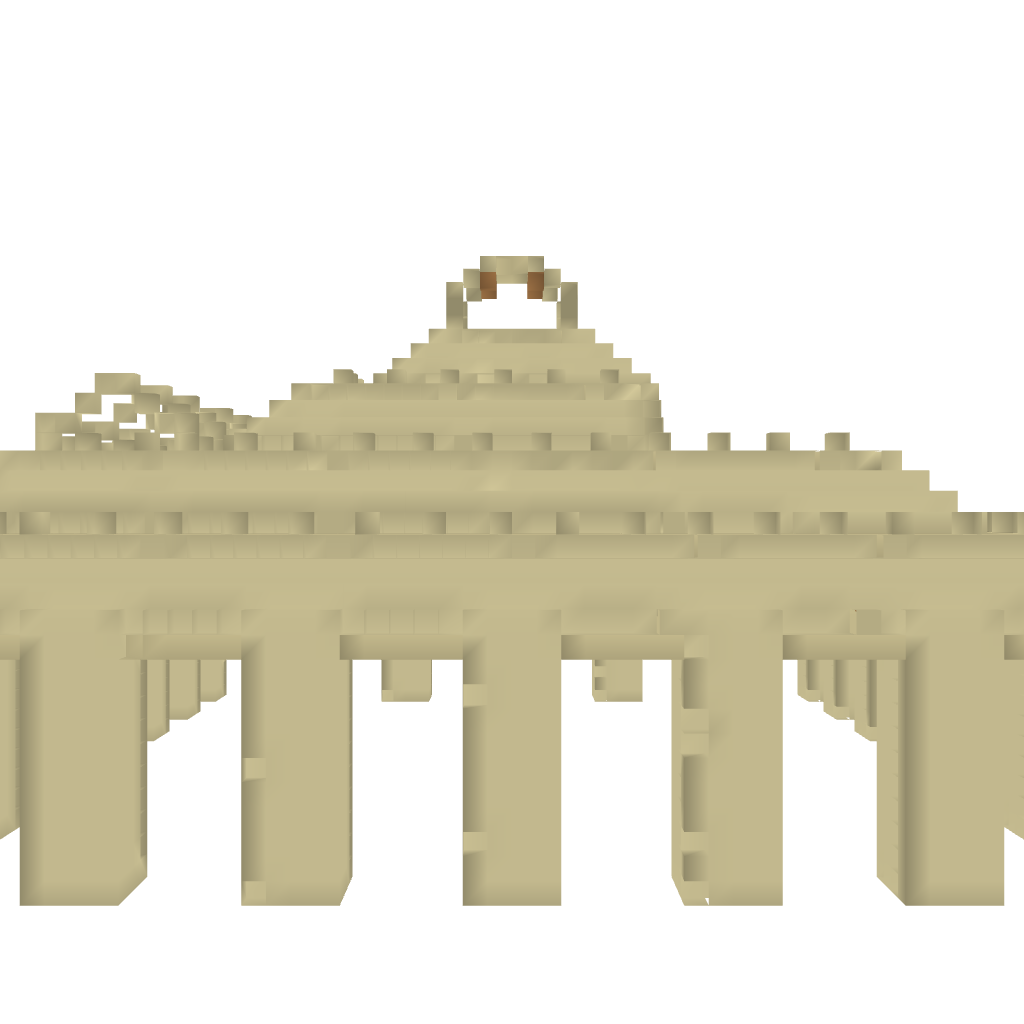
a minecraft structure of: Sea Temple: Sand